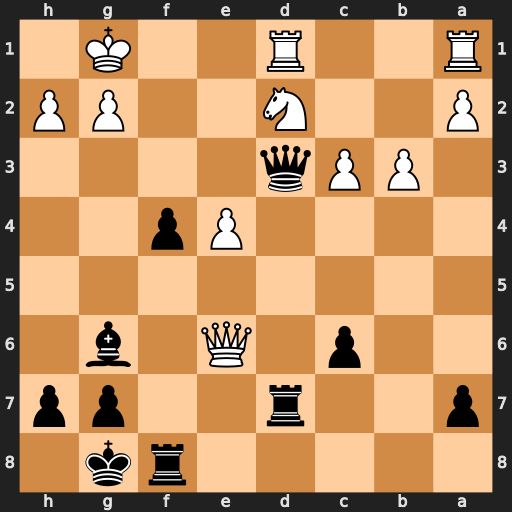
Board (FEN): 5rk1/p2r2pp/2p1Q1b1/8/4Pp2/1PPq4/P2N2PP/R2R2K1
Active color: b
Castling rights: -
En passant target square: -
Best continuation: Bf7 Qxd7 Qxd7